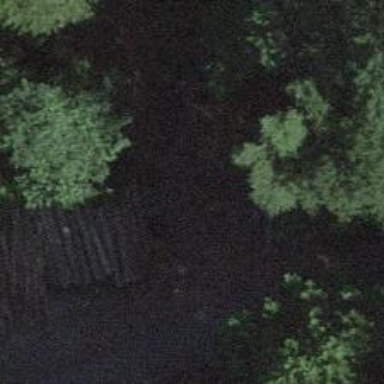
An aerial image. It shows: Culvert tunnel.